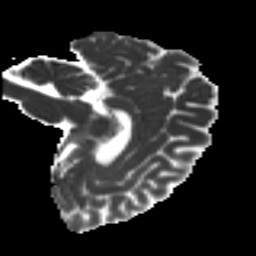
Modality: MD
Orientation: sagittal
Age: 24
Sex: male
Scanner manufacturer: ge
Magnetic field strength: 3 T
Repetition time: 7.8 s
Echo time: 0.0606 s